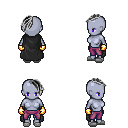
a pixel art fantasy rpg character, female body template, dark elf, purple skin, black cape, magenta pants, gray long mohawk hairstyle, gold gloves, white slippers, four views (front, back, left, right), 2x2 character sprite sheet, small pixel art, hard edges, no anti-aliasing